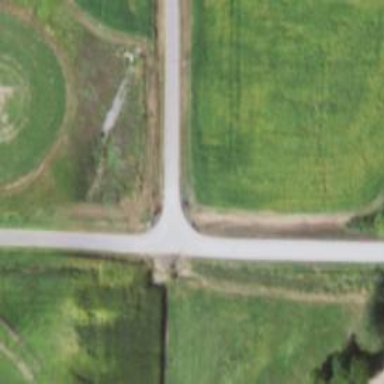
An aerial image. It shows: Stop road.